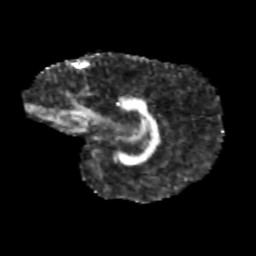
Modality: FA
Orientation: sagittal
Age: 11
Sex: male
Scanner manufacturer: siemens
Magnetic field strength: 3 T
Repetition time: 3.8 s
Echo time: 0.07 s